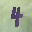
Label: 4